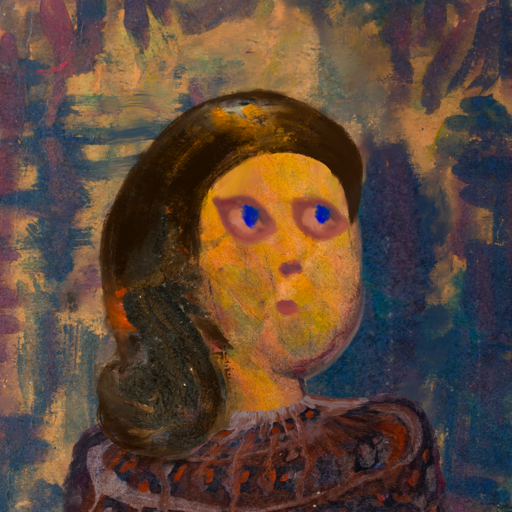
Background: InTheSun, Head And Neck Side: Gypsy_Mother, Face Side: Mother_And_Son_Mother, Bust: Hypocrite, Hair Side: Gypsy_Queen, Head Accessory: Blank, Second Necklace: Blank, Necklace: Blank, Baby: Blank